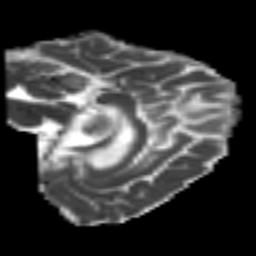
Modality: MD
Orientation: sagittal
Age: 53
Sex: male
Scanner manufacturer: siemens
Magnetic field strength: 3 T
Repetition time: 4.987 s
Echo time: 0.0792 s